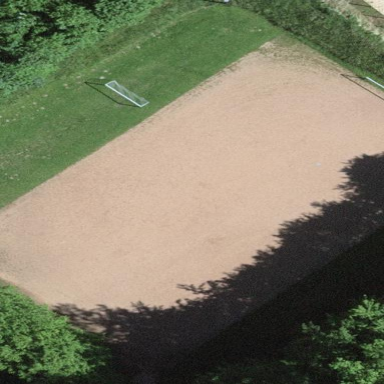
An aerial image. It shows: Tennis court in leisure pitch.